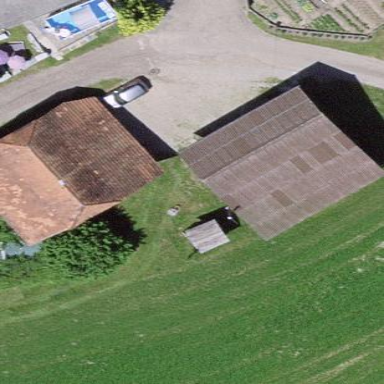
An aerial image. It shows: Shed building.